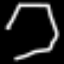
Label: octagon